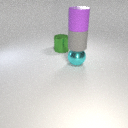
large cyan metal sphere to the right of large green metal cylinder